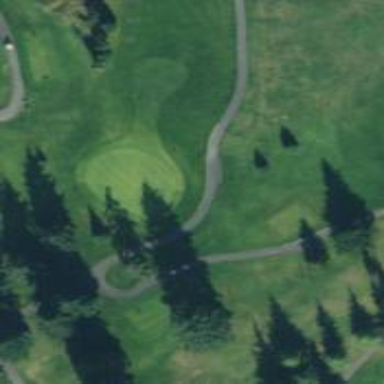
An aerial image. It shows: View of golf hole.